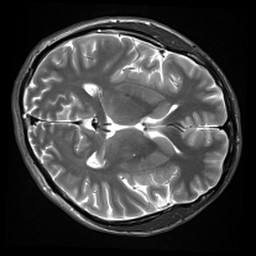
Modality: inplaneT2
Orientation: axial
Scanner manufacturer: siemens
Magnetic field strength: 3 T
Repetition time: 7.02 s
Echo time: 0.069 s